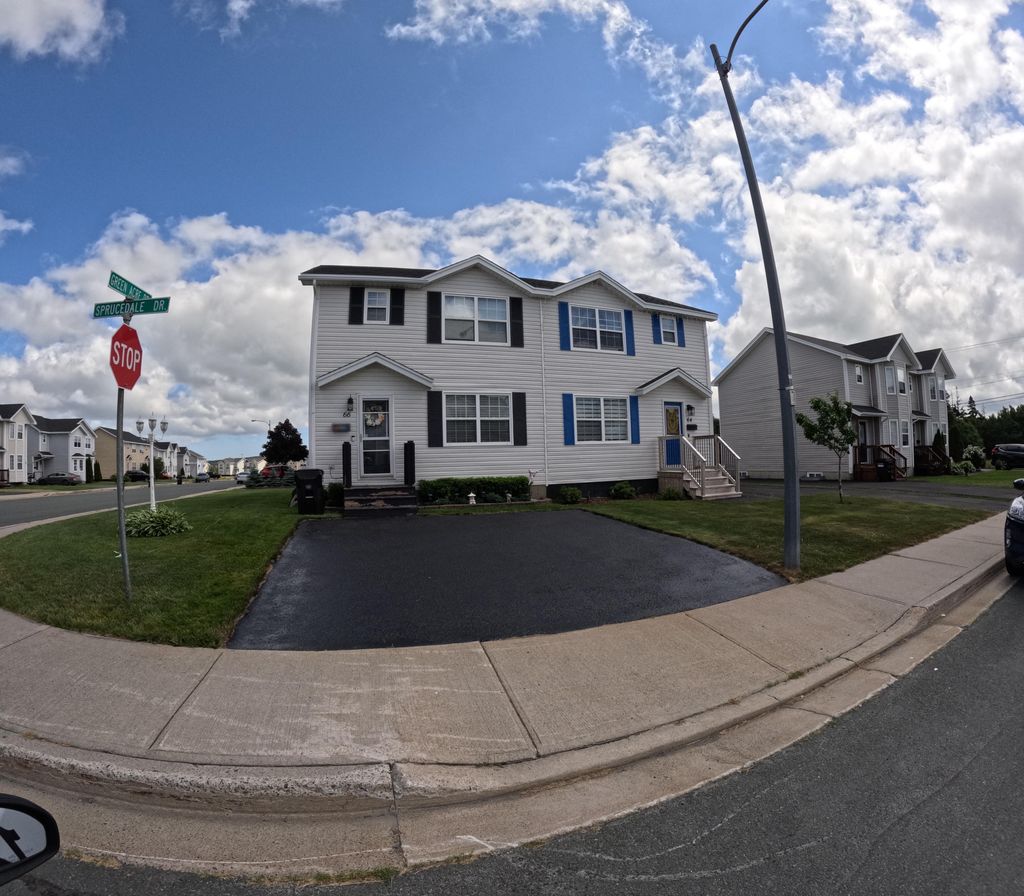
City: st_johns